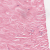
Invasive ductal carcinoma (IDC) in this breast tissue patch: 0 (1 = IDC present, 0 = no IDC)